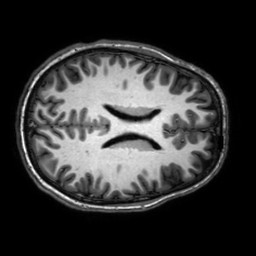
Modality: T1w
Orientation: axial
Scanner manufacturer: philips
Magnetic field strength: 3 T
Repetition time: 0.0096 s
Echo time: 0.0046 s